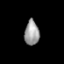
Tissue: prostate
Cell type: T cells
Senescence score: 0.3448
Nuclear area (px): 356
Mean DAPI intensity: 155.587